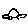
Label: car